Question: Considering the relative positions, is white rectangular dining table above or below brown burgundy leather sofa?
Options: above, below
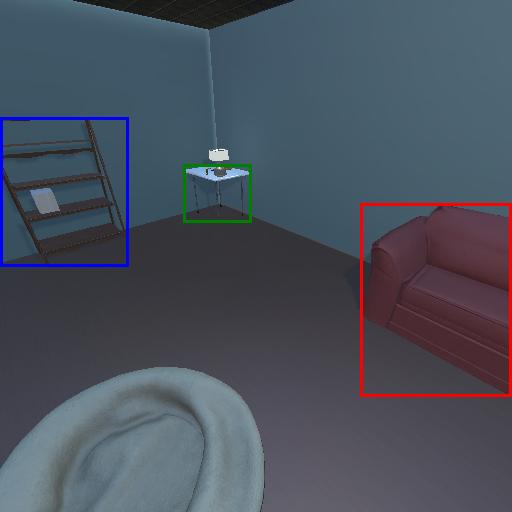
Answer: above